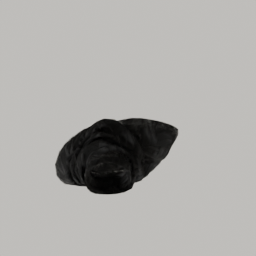
Label: people